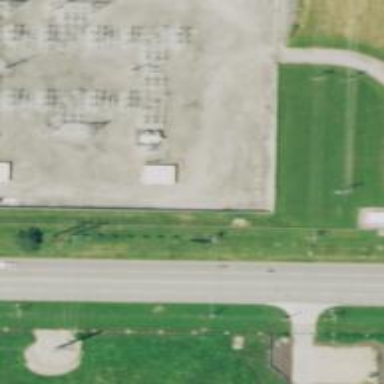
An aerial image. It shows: Distribution substation surrounded by fence.